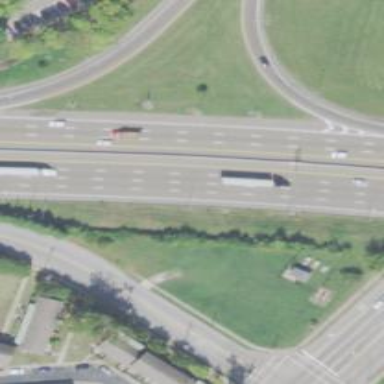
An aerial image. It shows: Motorway.